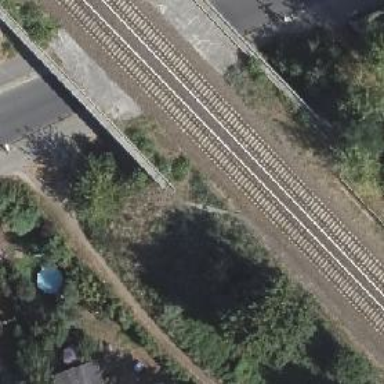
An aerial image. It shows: Bridge for electrified light rail.